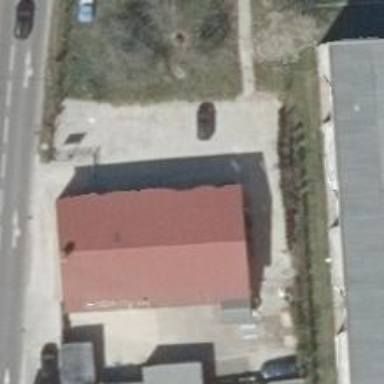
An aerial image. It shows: Car repair shop.